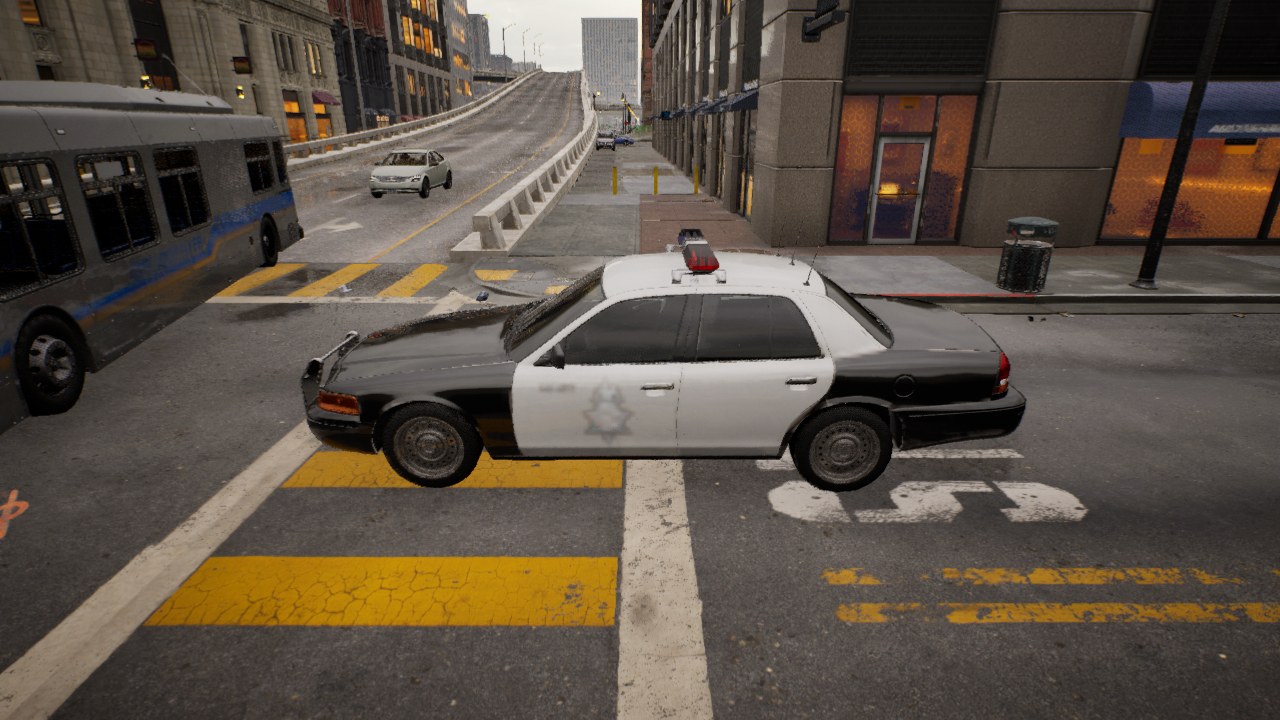
Venue: residential
Lighting: golden hour
Vehicle rig: sedan